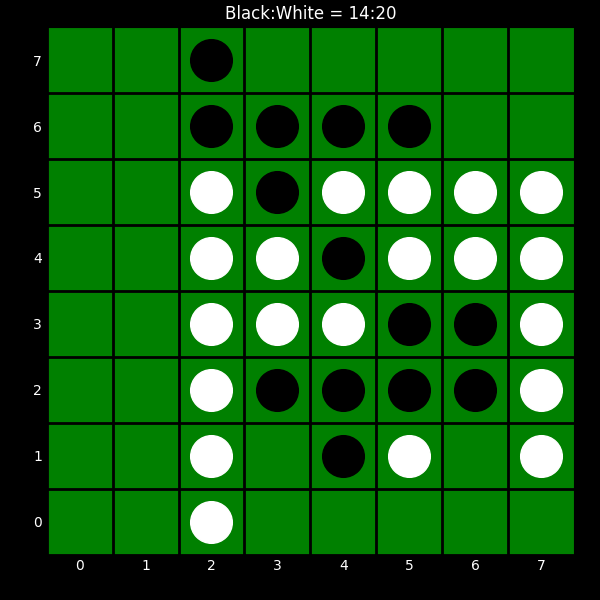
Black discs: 14
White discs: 20